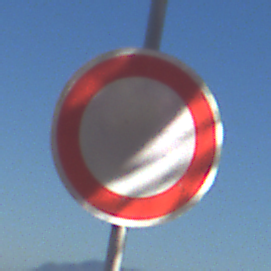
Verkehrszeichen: VerbotFahrzeugeAllerArt
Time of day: MorningAfternoon
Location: Outdoor (RoadRail)
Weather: Clear
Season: NotSpecified
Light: Natural